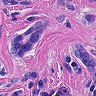
Metastatic tissue present: yes